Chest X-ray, AP view. Patient: 39 years old, sex F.
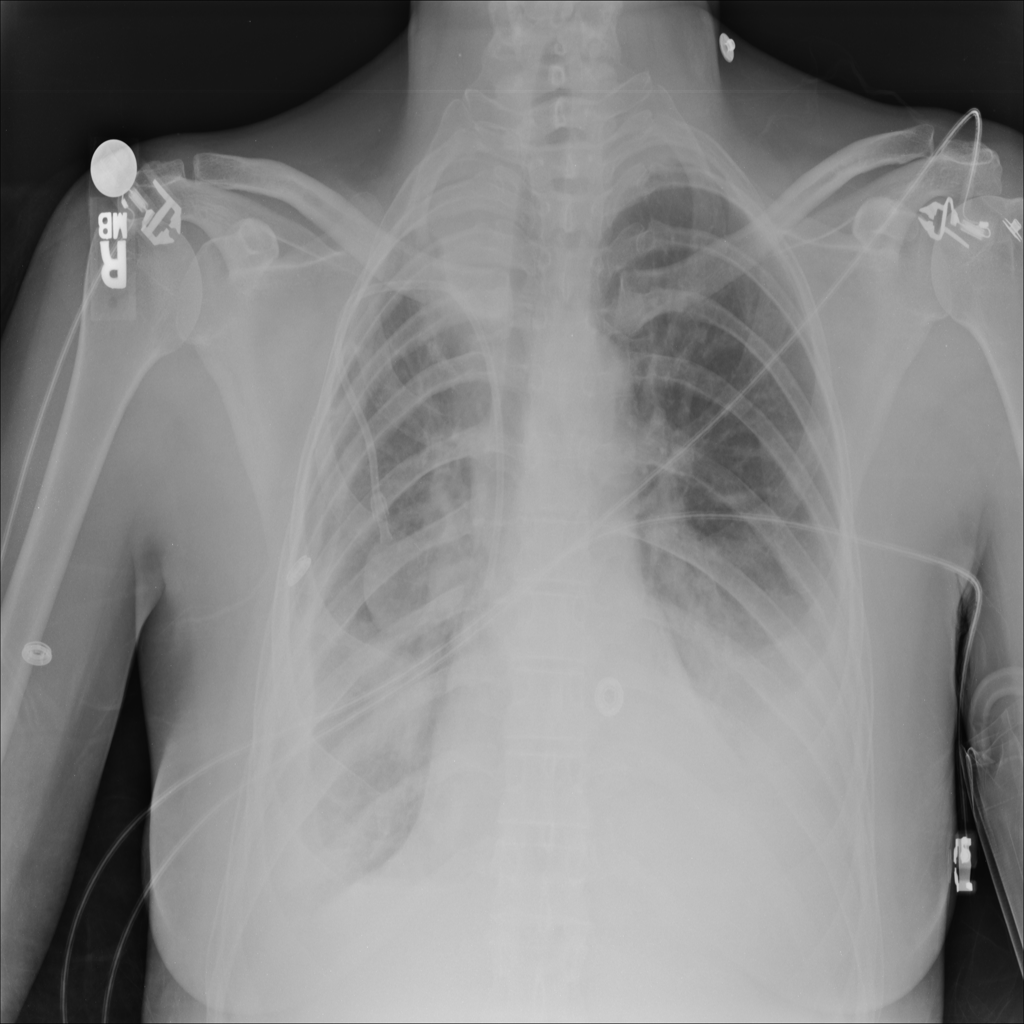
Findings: Effusion